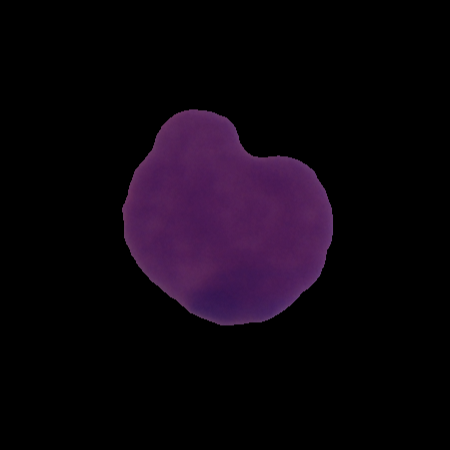
Label: cancer